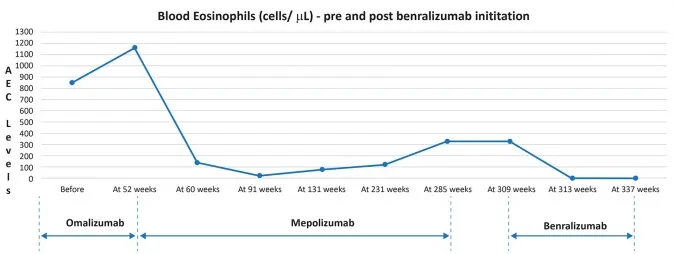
Variation in eosinophil levels after treatment with benralizumab. . AEC: Absolute eosinophil count.
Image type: pathology (immunostaining)